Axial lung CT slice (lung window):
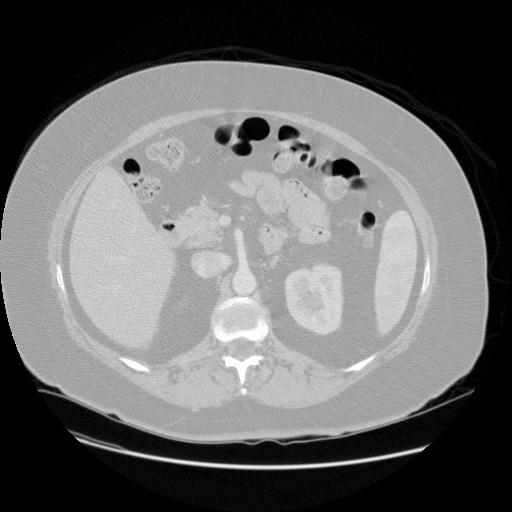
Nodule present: no